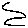
Label: zigzag